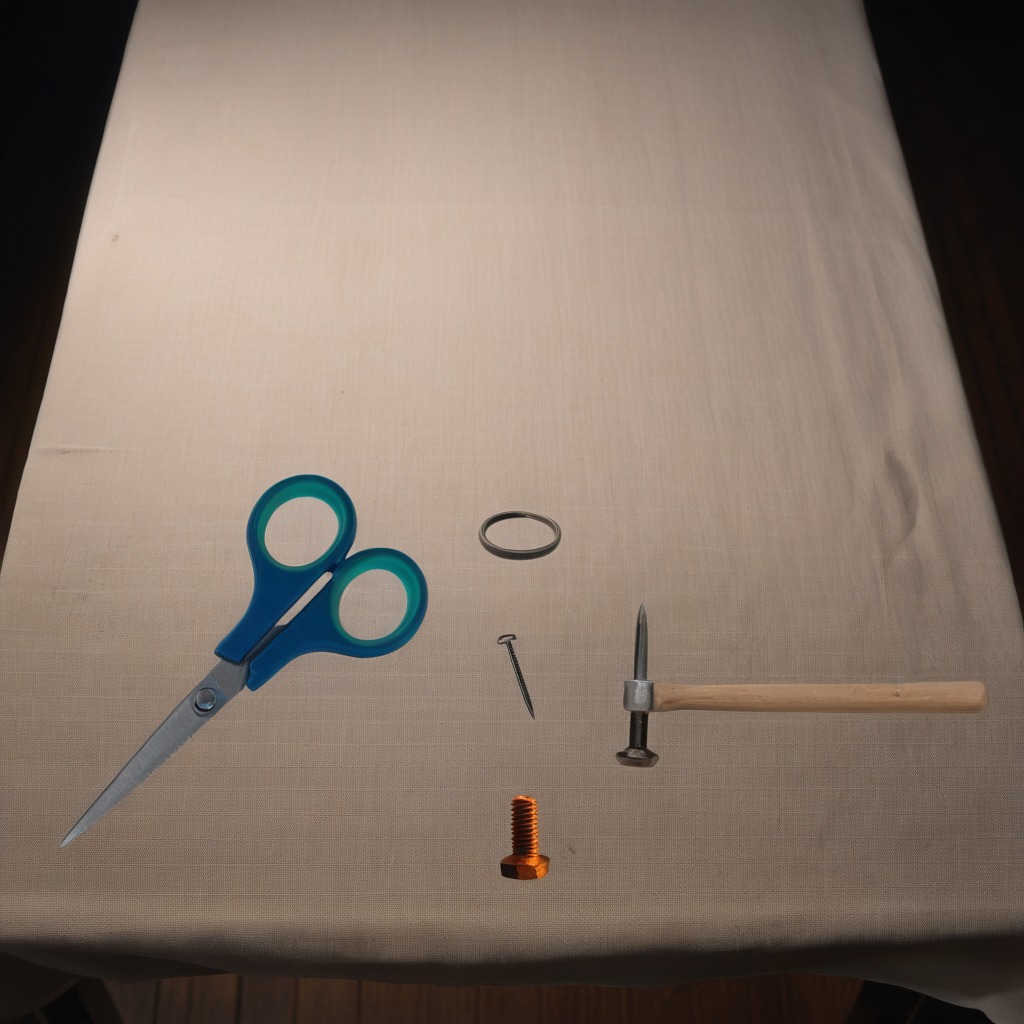
A rubber O'ring, a metal machine screw, an iron nail, a hammer, and a pair of scissors are lying on the wooden table.